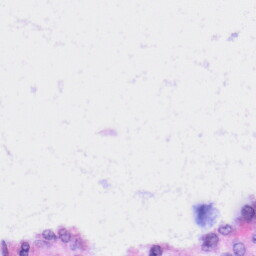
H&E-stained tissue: Liver